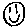
Label: smiley face